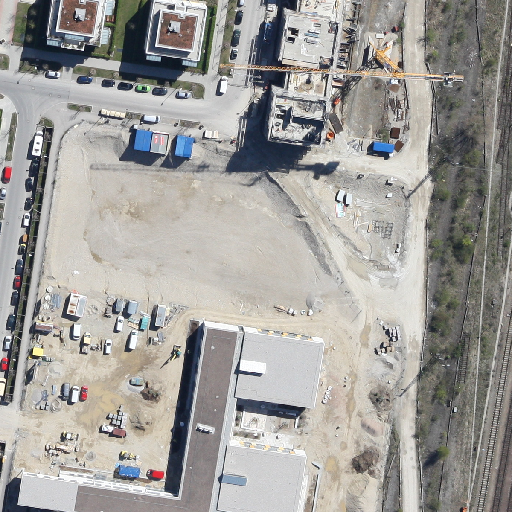
Referring expression: light-duty vehicle